Question: this is a sample data to explain my case:

I want to get data , so only employees returned, and for the rest of columns what ever data returned it would be OK
I planned to get distinct EMPLOYID first then get top 1 for each Employee but it seems need a loop, and in my case i restricted to only select query.
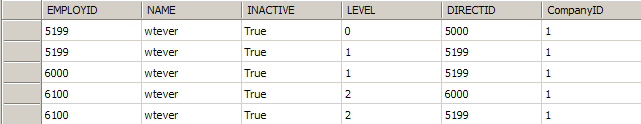
Answer: Assuming SQL Server 2005 or later, here's a basic example to demonstrate one approach:
'''
DECLARE @Data TABLE (ID INTEGER, NameField VARCHAR(10))
INSERT @Data VALUES (1, 'A')
INSERT @Data VALUES (1, 'B')
INSERT @Data VALUES (1, 'C')
INSERT @Data VALUES (2, 'A')
INSERT @Data VALUES (3, 'C')
INSERT @Data VALUES (3, 'B')
SELECT ID, NameField FROM
(
SELECT ROW_NUMBER() OVER (PARTITION BY ID ORDER BY ID) AS RowNo, *
FROM @Data
) x
WHERE RowNo = 1
'''
Here's the reference on <URL>